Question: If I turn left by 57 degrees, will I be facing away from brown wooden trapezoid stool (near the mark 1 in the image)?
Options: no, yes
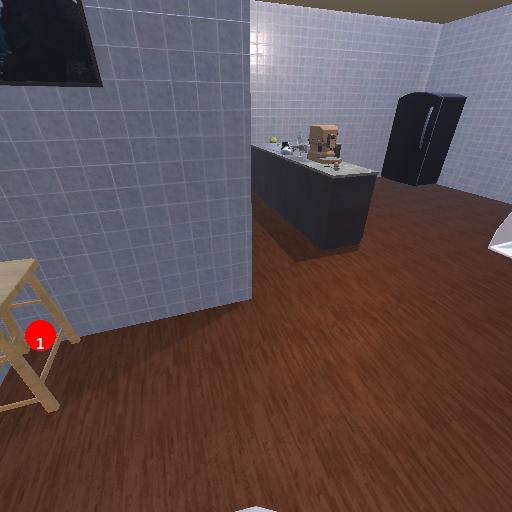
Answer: no